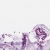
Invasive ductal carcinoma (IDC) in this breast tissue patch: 1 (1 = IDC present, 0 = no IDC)